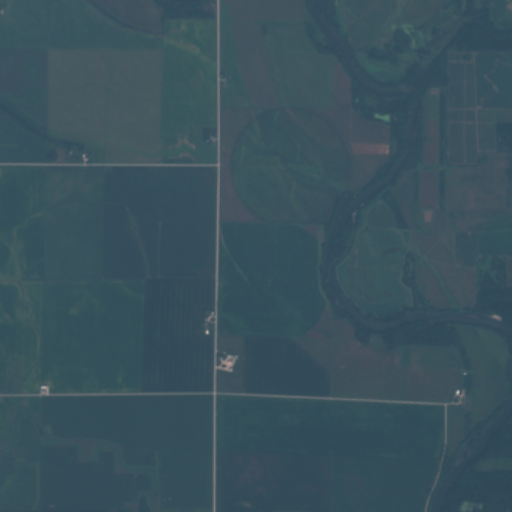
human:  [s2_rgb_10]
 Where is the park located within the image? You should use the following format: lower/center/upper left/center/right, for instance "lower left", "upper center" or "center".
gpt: The park is located in the lower right of the image.
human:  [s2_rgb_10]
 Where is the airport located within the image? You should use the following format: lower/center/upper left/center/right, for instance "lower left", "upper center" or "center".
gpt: There is no airport in the image.